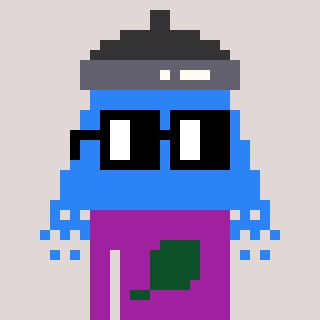
a pixel art character with square black glasses, a shower-shaped head and a magenta-colored body on a warm background